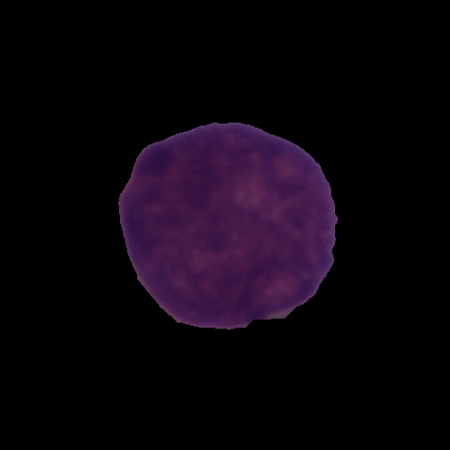
Label: cancer